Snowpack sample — Snodgrass Mountain, Crested Butte, Colorado (2/4/25, 12:06 PM MST)
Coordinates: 38.923, -106.968
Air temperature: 35 °F
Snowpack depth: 80 cm
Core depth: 60 cm
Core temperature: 32 °F
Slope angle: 14°, slope face: 78°
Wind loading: low
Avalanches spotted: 0
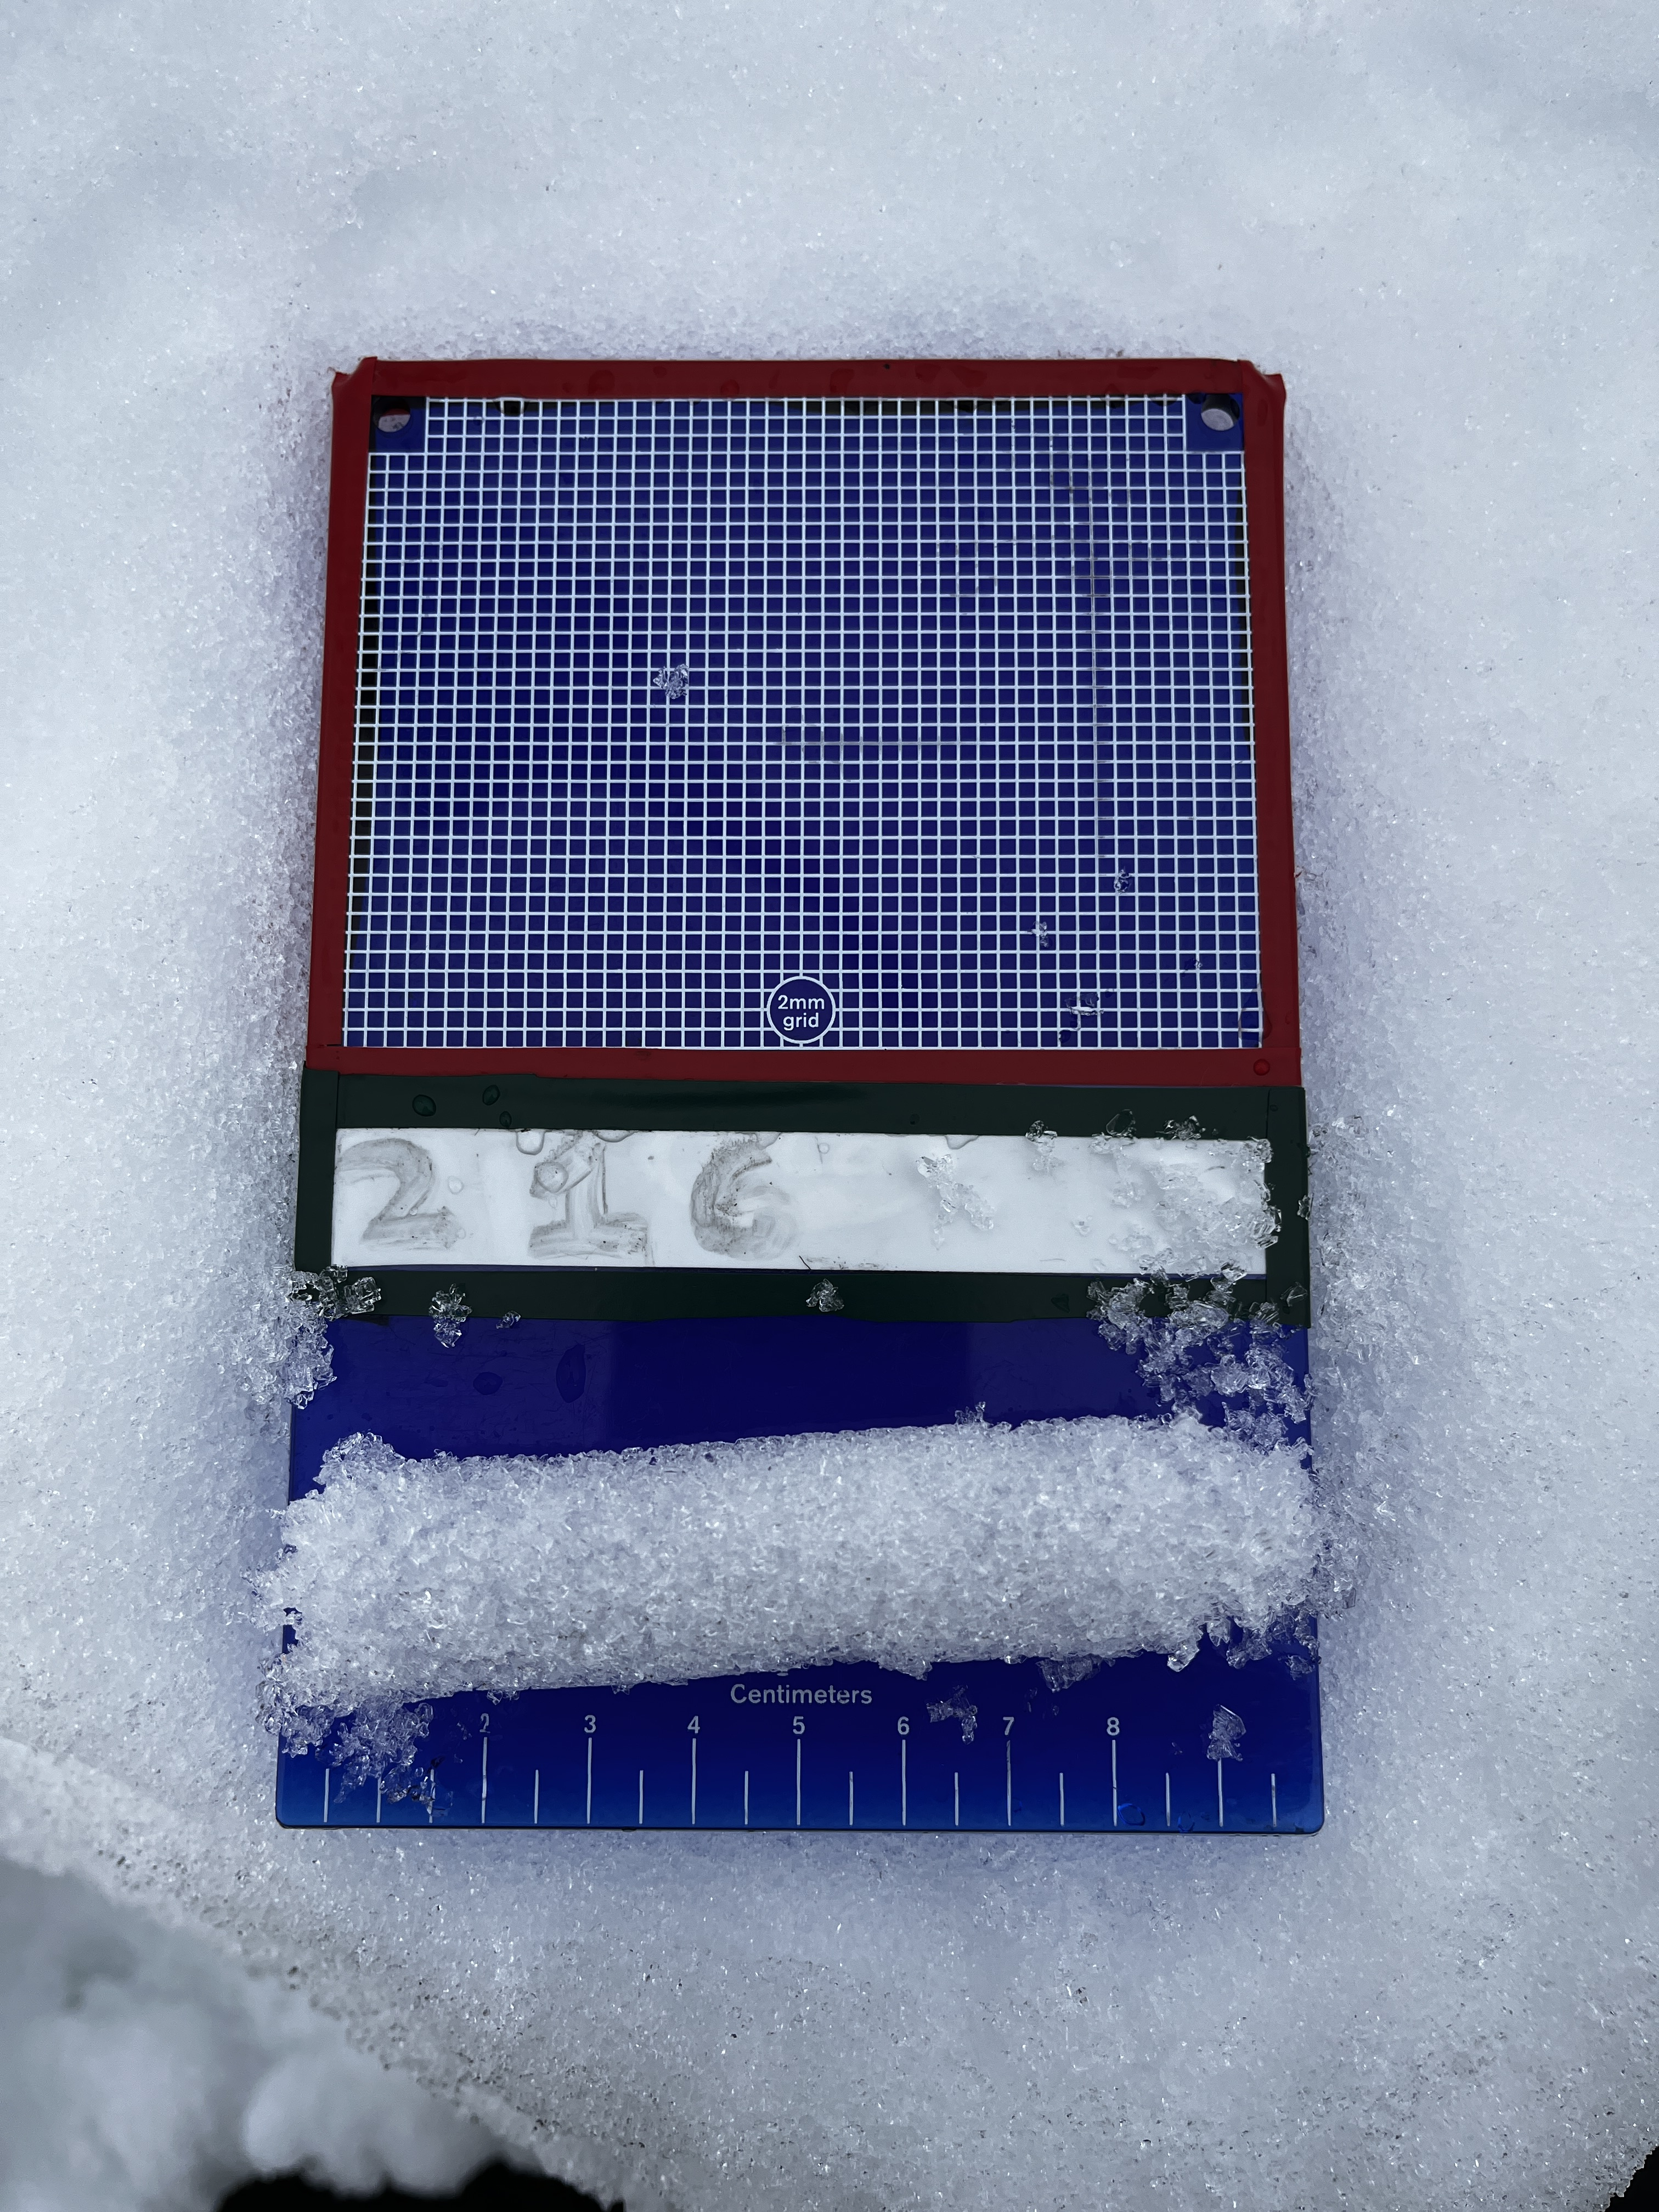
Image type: crystal_card
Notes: No avalanches nearby, unusually warm weather for the last month reported by residents, Collected 25 yards from treeline